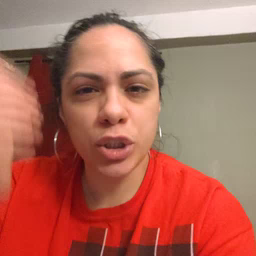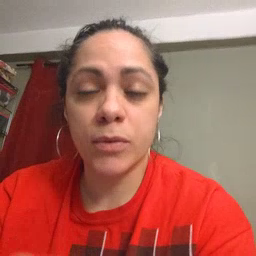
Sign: nose